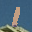
Label: 1